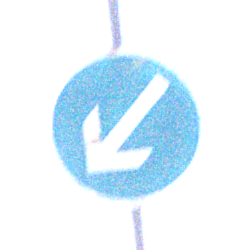
Verkehrszeichen: VorgeschriebeneVorbeifahrtLinks
Umgebung: Outdoor, RoadRail
Tageszeit: MorningAfternoon
Wetter: PartlyCloudy
Licht: Natural
Jahreszeit: NotSpecified
Kontrast: HighContrast